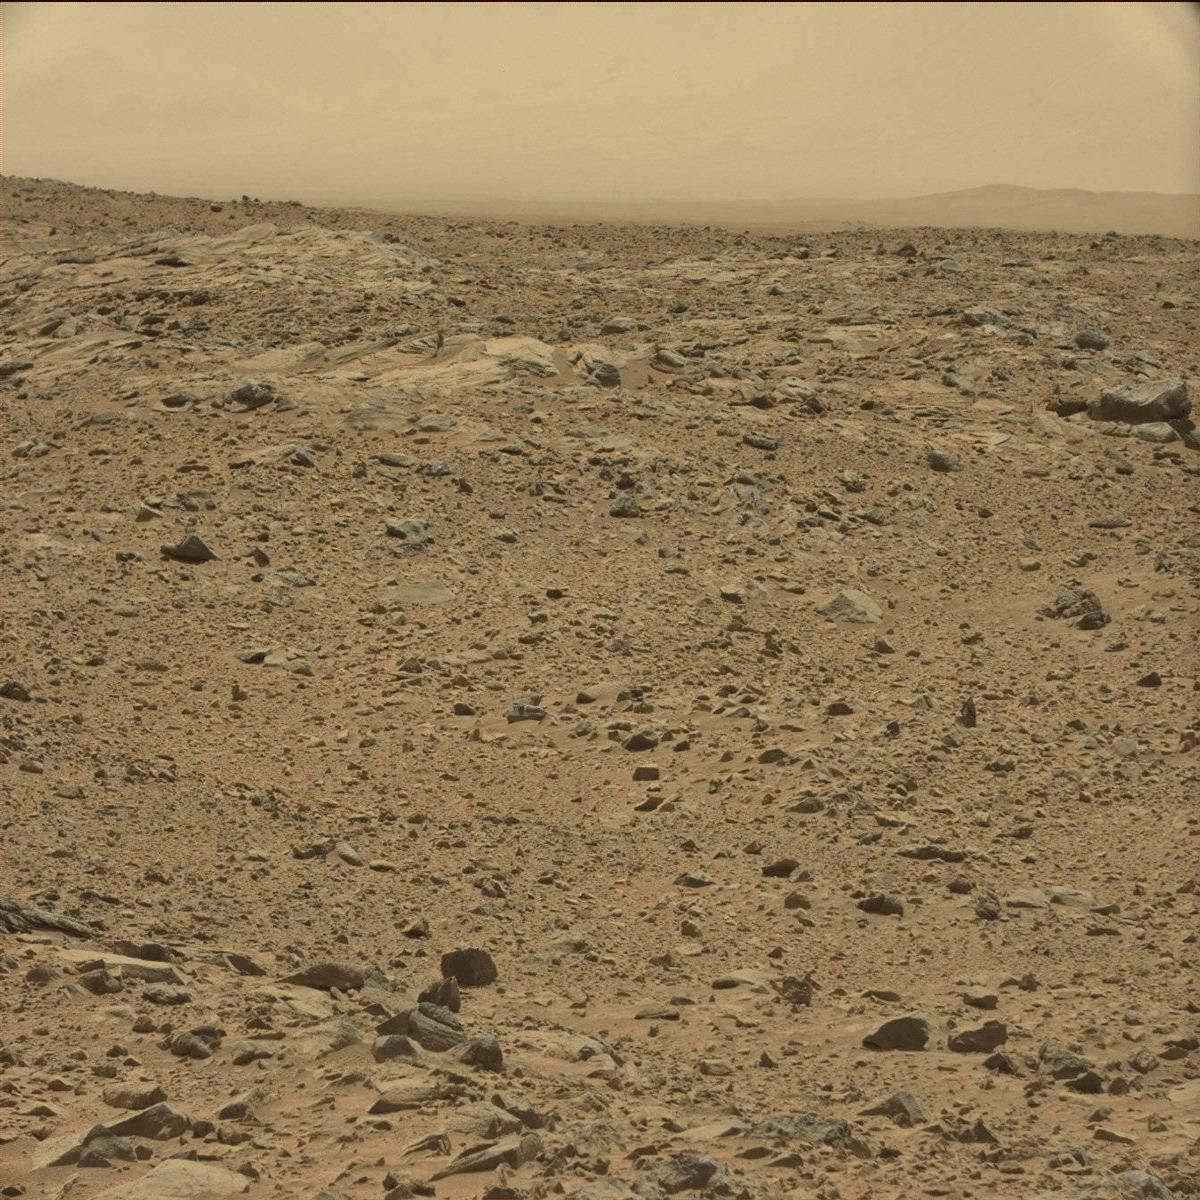
Terrain classes present: Bedrock, Ridge, Sand / Soil